Question: I'm trying to take my Bezier Curve and add more curve in the center (see pic).

Currently, my bezier curve is less curvy. I've tried messing around with all of the various numbers, but I'm not getting anywhere. Please see my fiddle-file: <URL>
Relevant code:
'''
var rect1 = {
x: 103,
y: 262,
w: 200,
h: 100,
};
var rect2 = {
x: 484,
y: 170,
w: 200,
h: 100,
}
function drawBezier() {
context.beginPath();
context.moveTo(rect2.x + rect2.w/2, rect2.y + rect2.h/2);
context.bezierCurveTo(434,314,354,218, rect1.x+rect1.w/2, rect1.y +rect1.h/2);
context.lineWidth = 20;
context.strokeStyle = 'white';
context.stroke();
}
'''
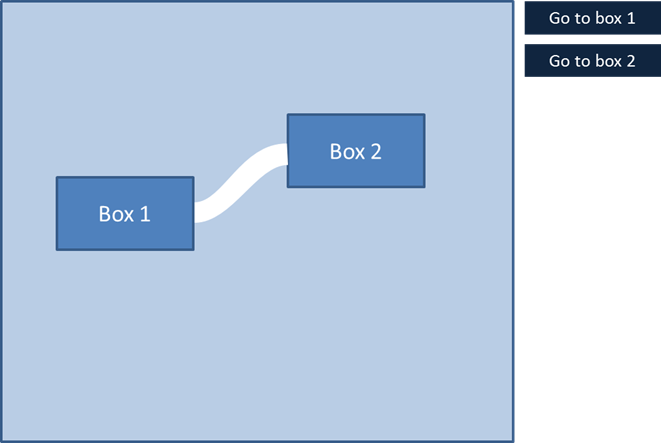
Answer: My guess is, if you want such shape for bezier curves you should not use center of rectangles but first retrieve which side(edge) of rectangle are facing (connected), in your example above, it's Box1' right edge connected to Box2 left edge. After that, use center of edge as start/end points of bezier curve, intermediate points may be added depending on connected edge (maybe different if a right edge is connected to a left or a top/bottom edge).